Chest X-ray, AP view. Patient: 40 years old, sex M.
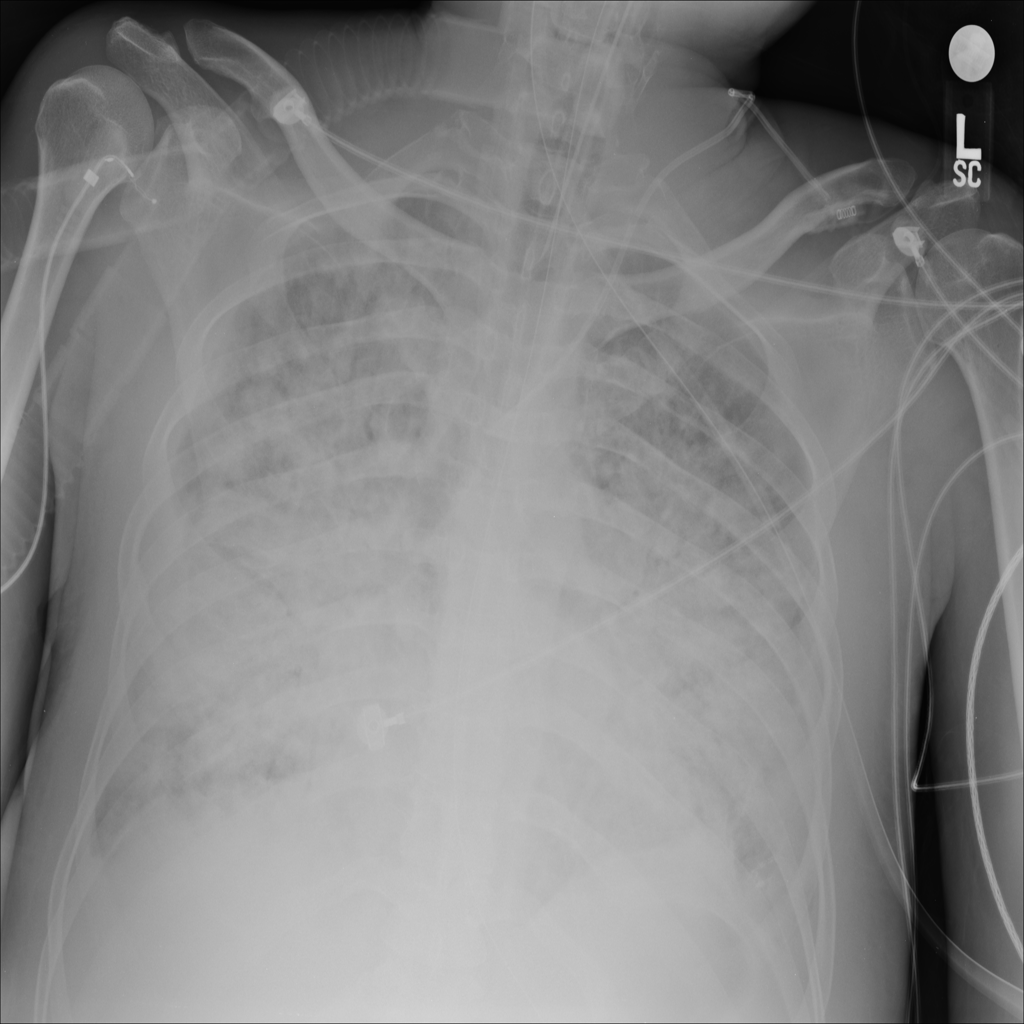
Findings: Consolidation